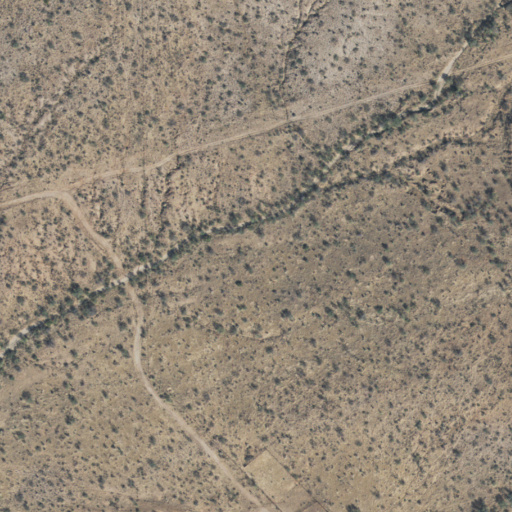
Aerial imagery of valley in Arizona named Wild Cow Ravine containing only shrub